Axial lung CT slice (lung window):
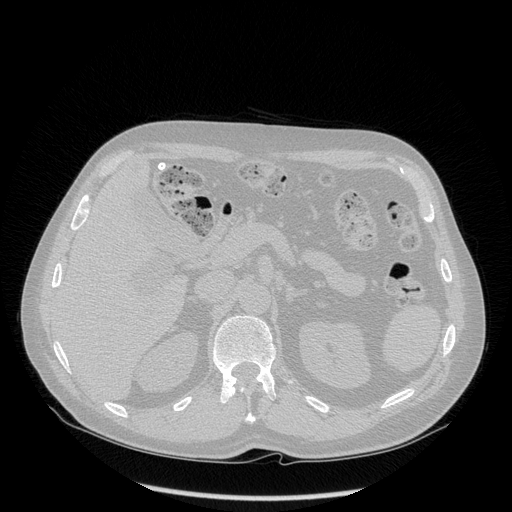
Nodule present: no